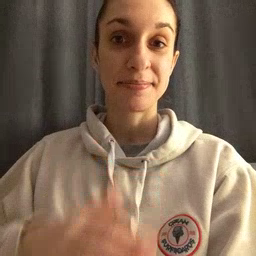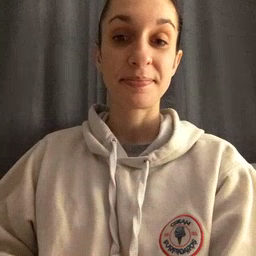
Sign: minemy